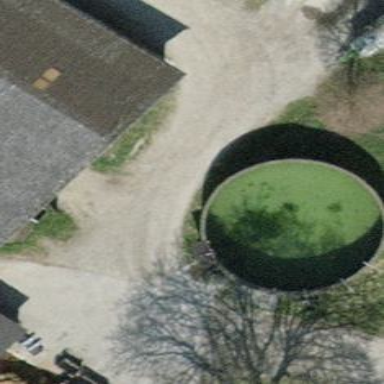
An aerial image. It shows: Storage tank building.